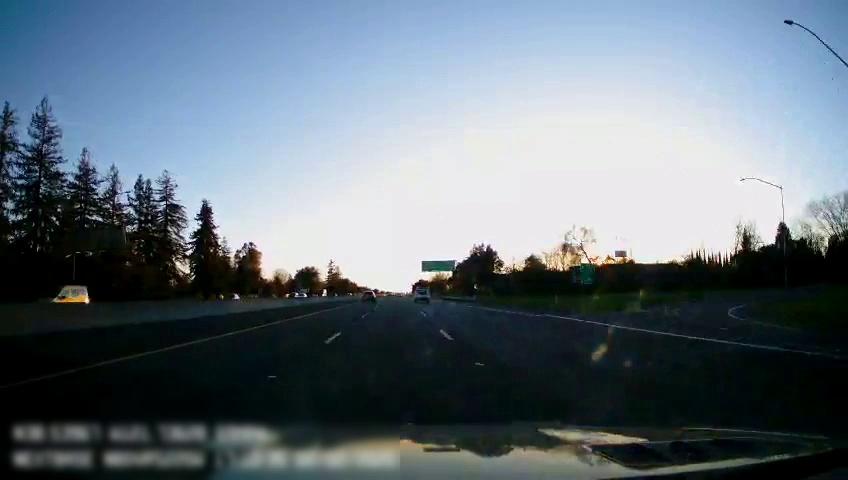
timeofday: Day
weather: Sunny
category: Drivable Space
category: Vehicles | SUV
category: Vehicles | Truck
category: Vehicles | SUV
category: Vehicles | SUV
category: Vehicles | SUV
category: Lanes | Alternate Lane
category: Lanes | Current Lane
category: Lanes | Current Lane
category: Lanes | Alternate Lane
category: Lanes | Alternate Lane
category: Traffic | Signs
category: Traffic | Signs